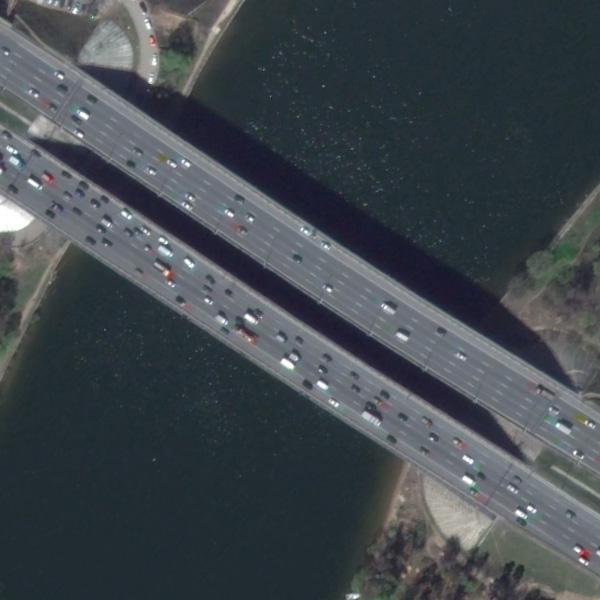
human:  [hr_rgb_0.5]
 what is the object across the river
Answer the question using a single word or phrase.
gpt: bridge